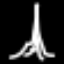
Label: The Eiffel Tower